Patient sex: F
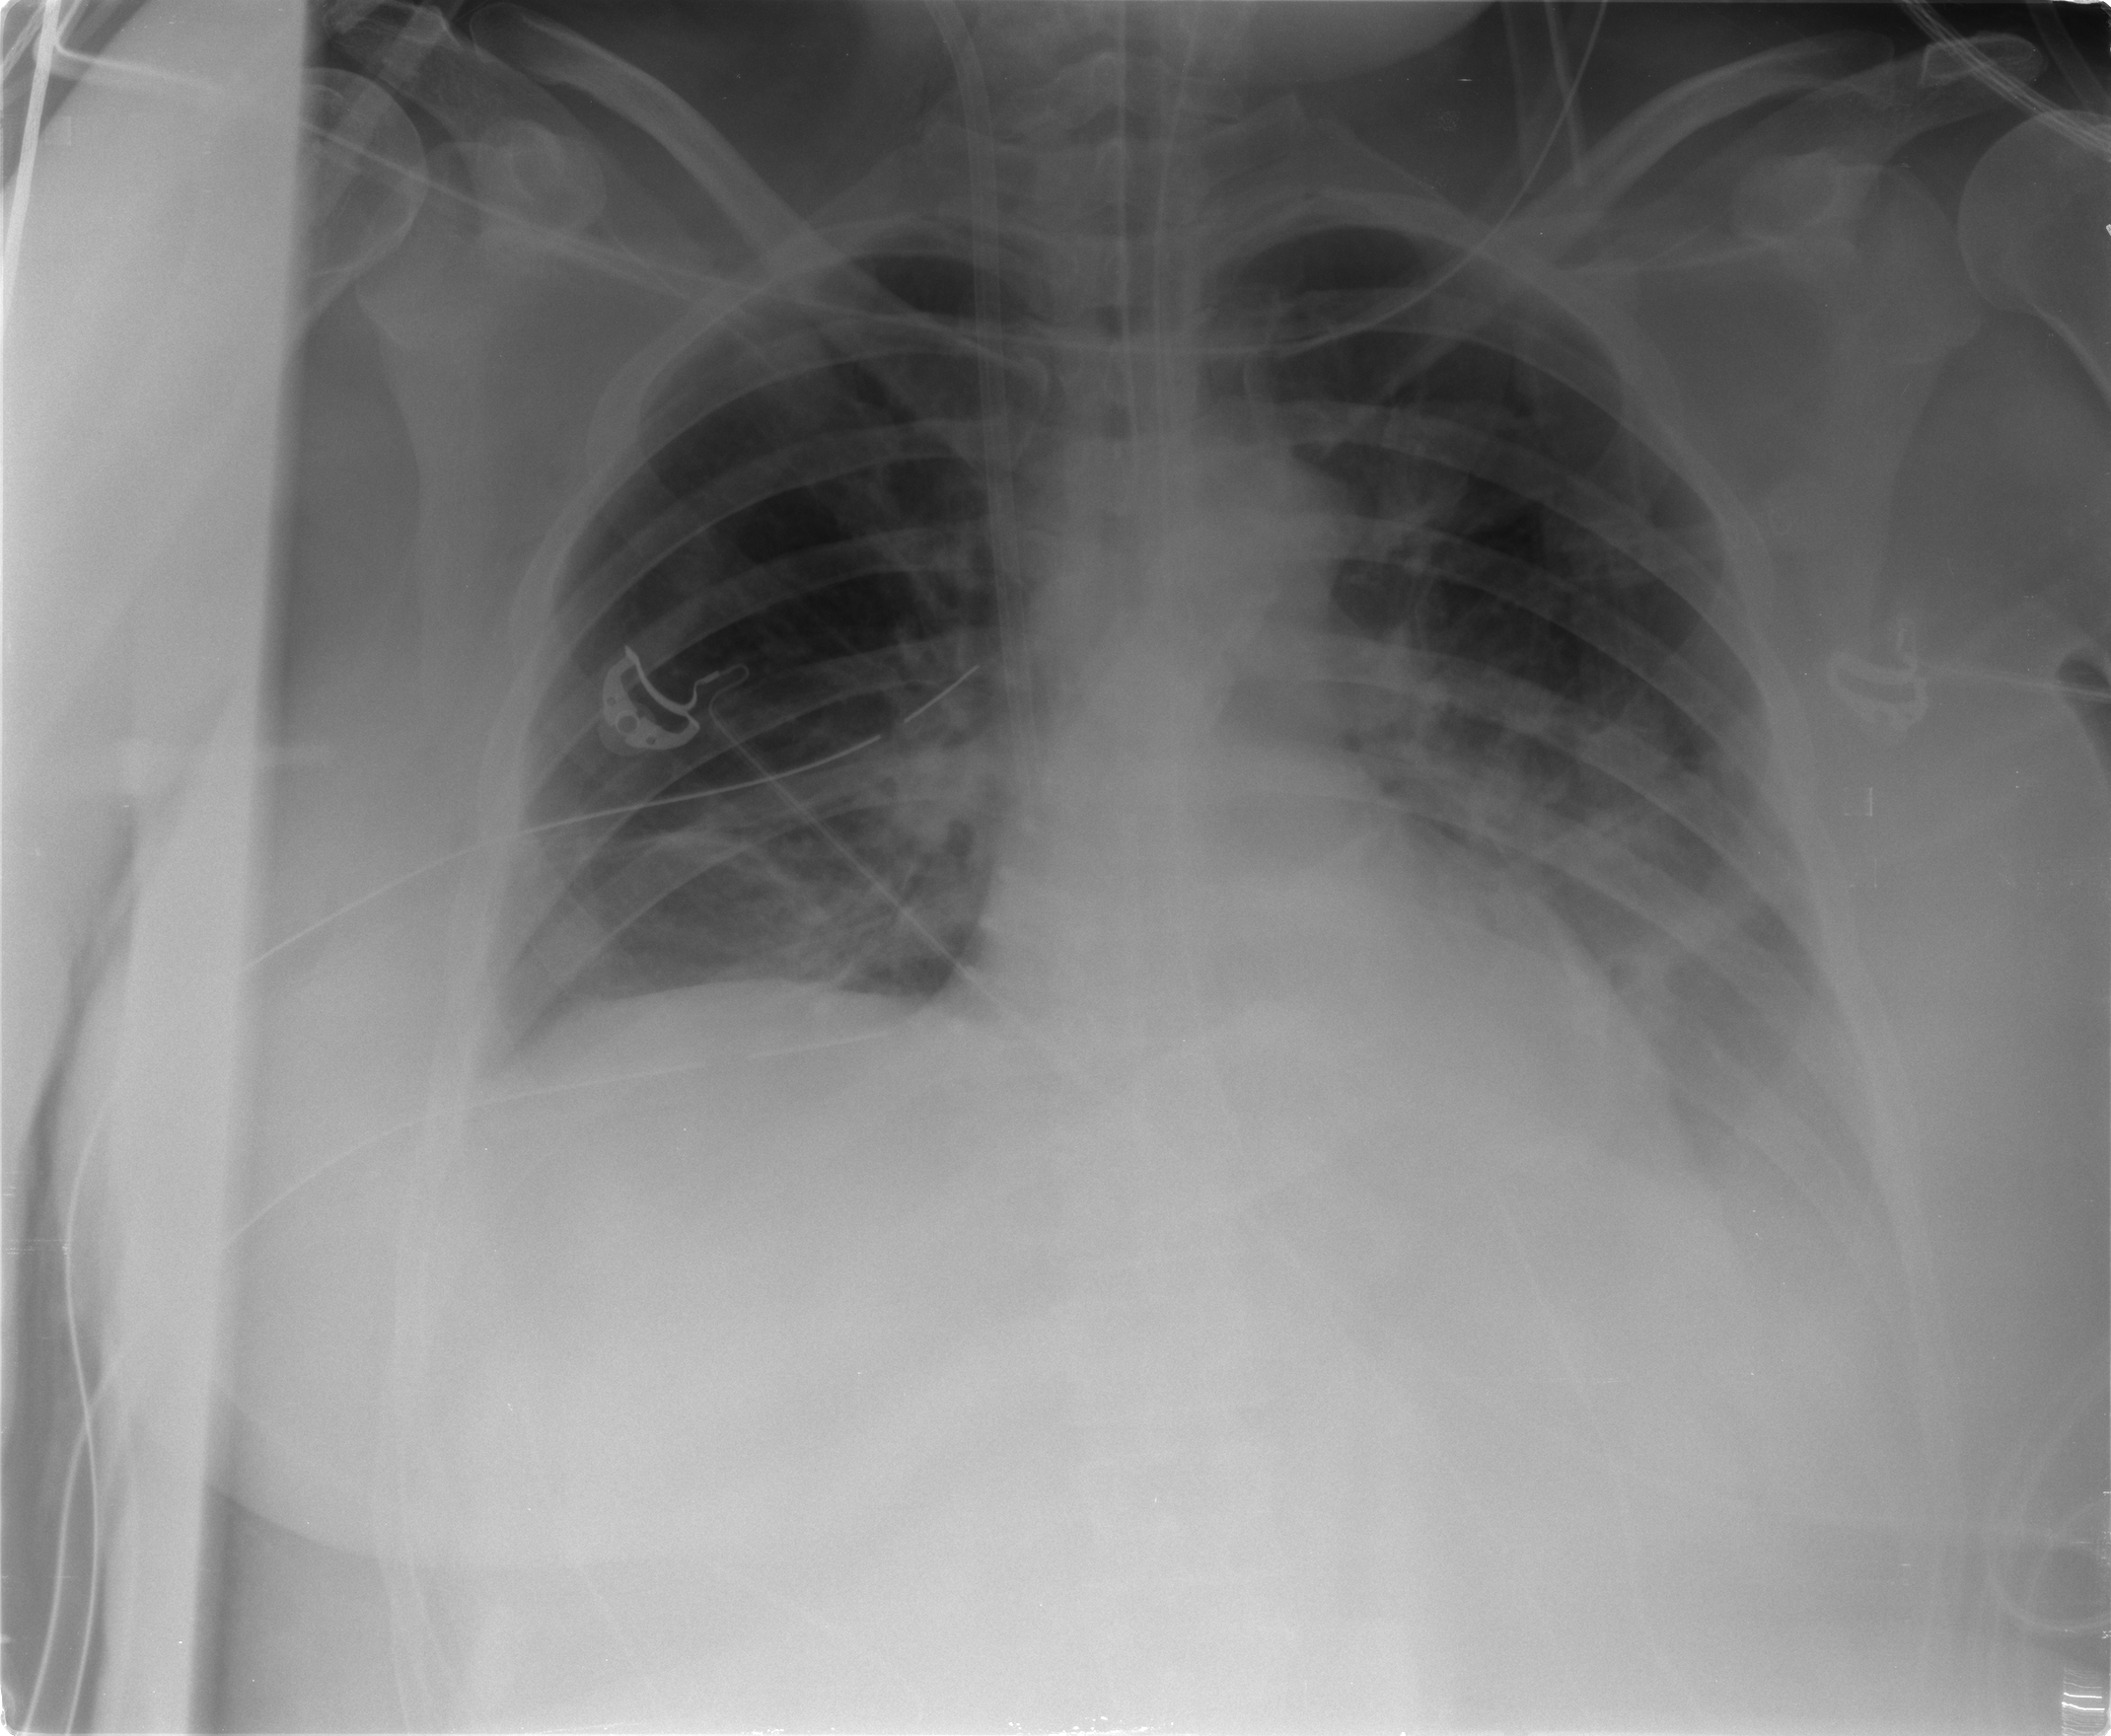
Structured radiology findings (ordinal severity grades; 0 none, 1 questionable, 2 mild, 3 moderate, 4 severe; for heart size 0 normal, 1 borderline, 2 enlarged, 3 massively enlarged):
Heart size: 0
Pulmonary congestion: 2
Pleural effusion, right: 0
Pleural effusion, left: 2
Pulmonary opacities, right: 0
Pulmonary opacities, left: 2
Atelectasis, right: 2
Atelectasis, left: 2